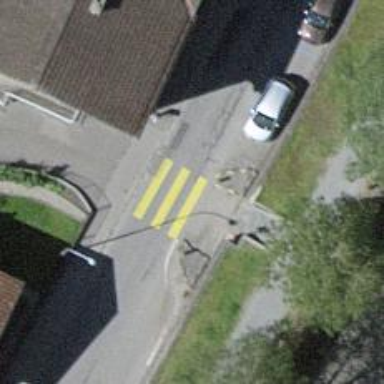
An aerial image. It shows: Uncontrolled crossing on the road.